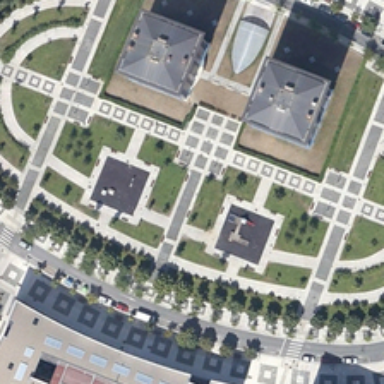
There are two buildings on the oval shaped square .